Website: lowes
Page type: billing-address
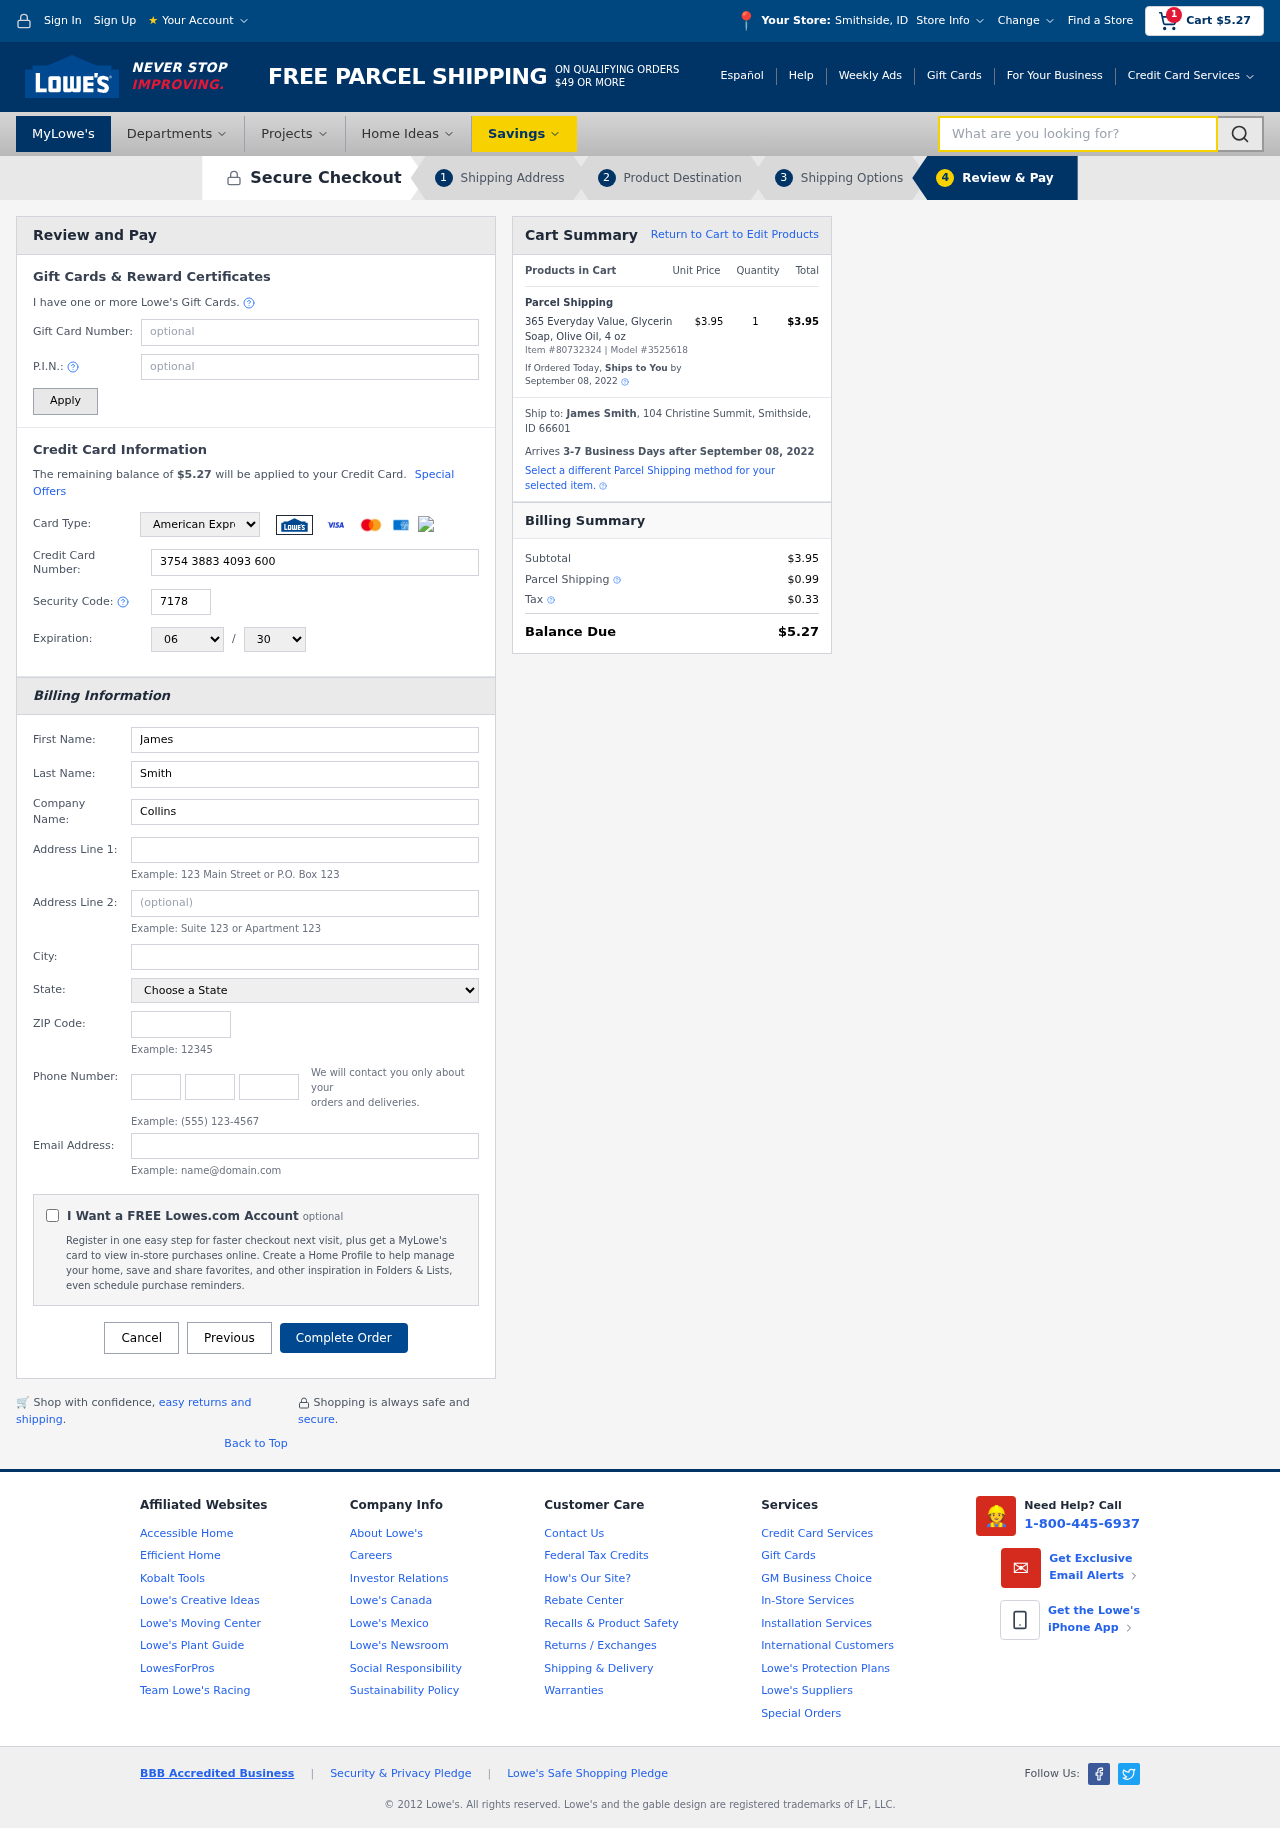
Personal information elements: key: PII_CARD_CVV
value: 7178
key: PII_CARD_EXPIRY_MONTH
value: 06
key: PII_CARD_EXPIRY_YEAR
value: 30
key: PII_CARD_NUMBER
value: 3754 3883 4093 600
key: PII_CARD_TYPE
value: American Express
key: PII_CITY
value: Smithside
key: PII_CITY_STATE
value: Smithside, ID
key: PII_COMPANY
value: Collins, Rich and Gardner
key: PII_EMAIL
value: james.smith@hotmail.com
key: PII_FIRSTNAME
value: James
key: PII_FULLNAME
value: James Smith
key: PII_LASTNAME
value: Smith
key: PII_PHONE_AREA
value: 987
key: PII_PHONE_PREFIX
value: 496
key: PII_PHONE_SUFFIX
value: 4797
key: PII_POSTCODE
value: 66601
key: PII_STATE
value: Idaho
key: PII_STREET
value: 104 Christine Summit
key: PII_STREET2
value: Apt. 219
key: PII_CITY_STATE_ZIP
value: Smithside, ID 66601
Product elements: key: PRODUCT1_NAME
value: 365 Everyday Value, Glycerin Soap, Olive Oil, 4 oz
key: PRODUCT1_PRICE
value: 3.95
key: PRODUCT1_QUANTITY
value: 1
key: PRODUCT_ITEM_NUMBER
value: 80732324
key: PRODUCT_MODEL_NUMBER
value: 3525618
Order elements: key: ORDER_SUBTOTAL
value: $5.27
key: ORDER_TOTAL
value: $5.27
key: ORDER_SHIPPING_DATE
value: September 08, 2022
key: ORDER_SUBTOTAL
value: $3.95
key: ORDER_DELIVERY_DATE
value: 3-7 Business Days after September 08, 2022
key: ORDER_SHIPPING_DATE2
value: September 08, 2022
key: ORDER_SUBTOTAL2
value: $3.95
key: ORDER_SHIPPING_COST
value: $0.99
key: ORDER_TAX
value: $0.33
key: ORDER_TOTAL2
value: $5.27
Search elements: key: HEADER_SEARCH
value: What are you looking for?